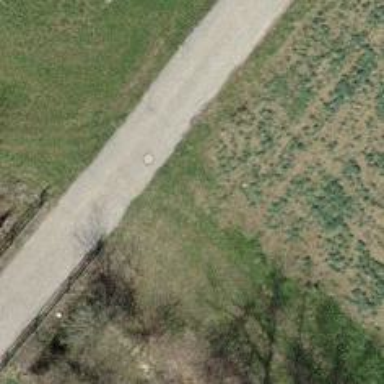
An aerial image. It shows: Well-maintained track road with grade 1 tracktype.